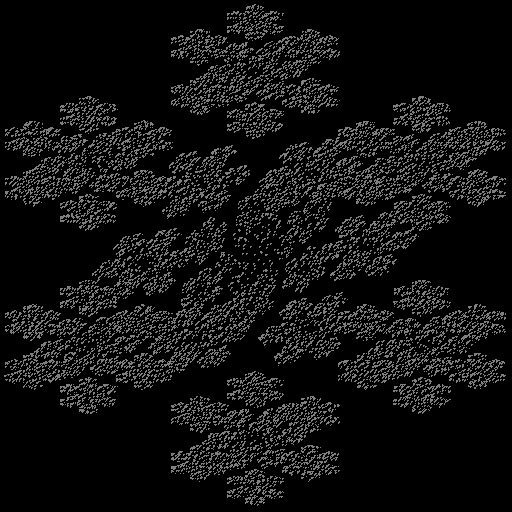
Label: koch_snowflake